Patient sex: M
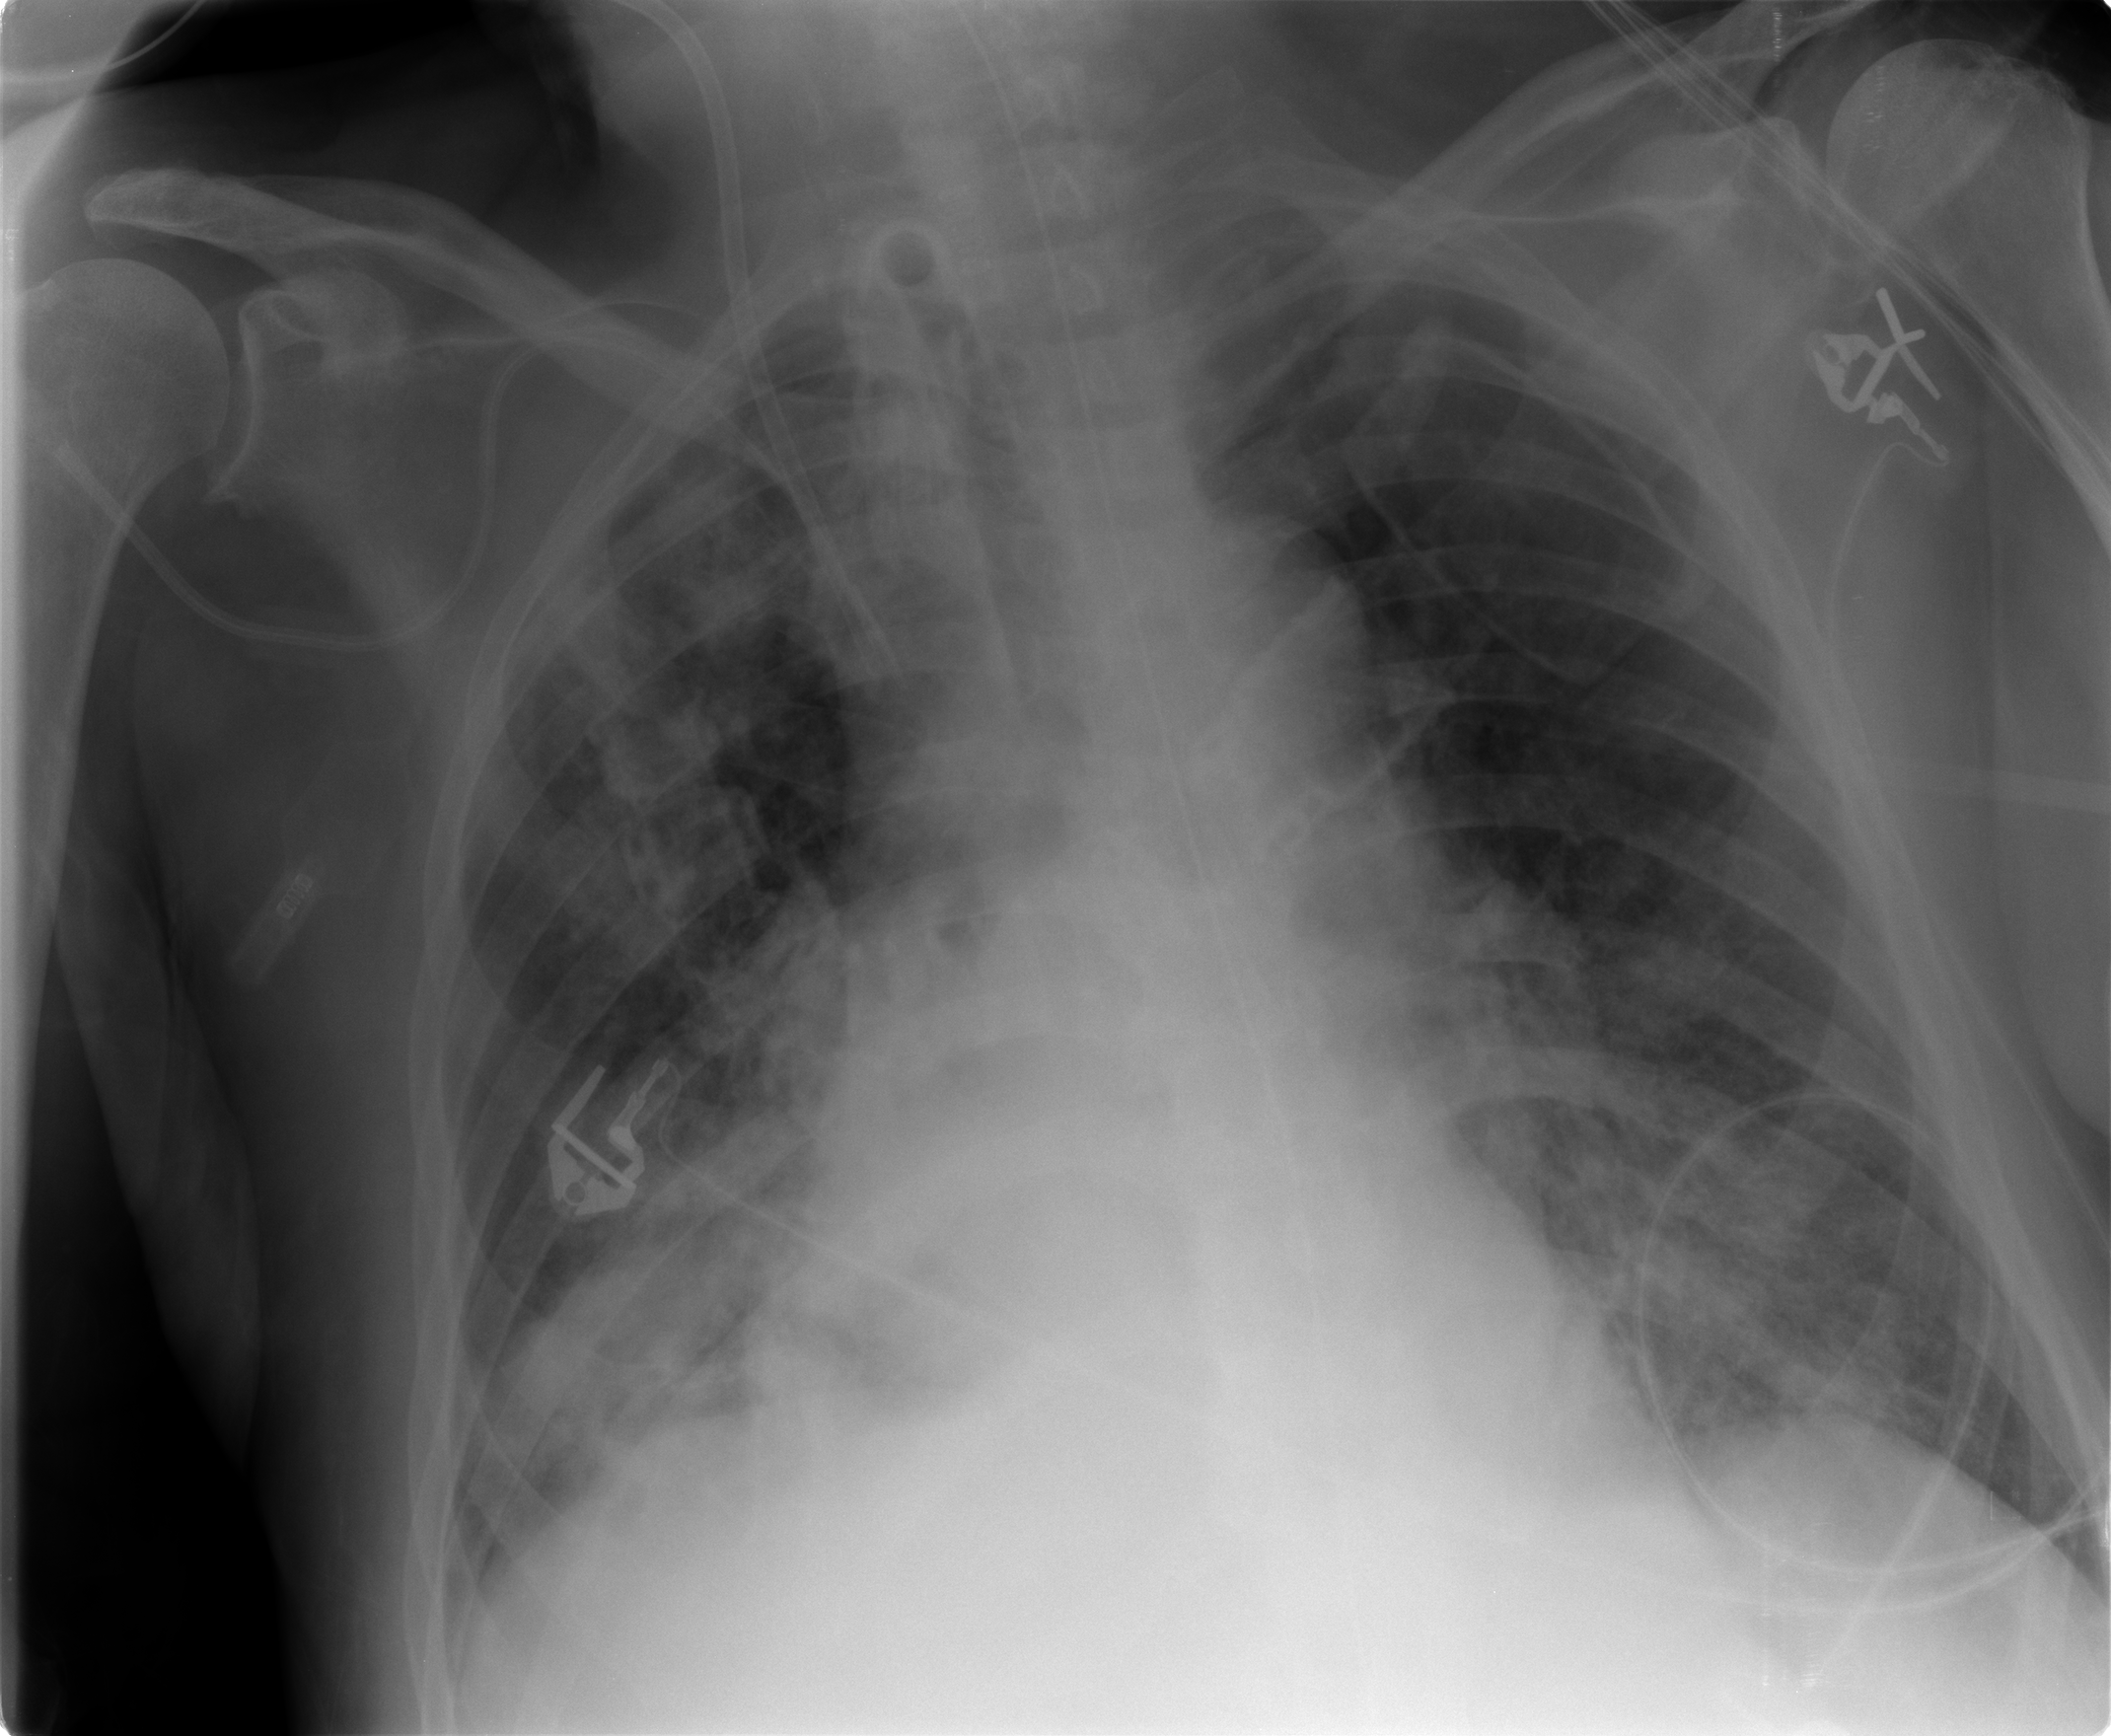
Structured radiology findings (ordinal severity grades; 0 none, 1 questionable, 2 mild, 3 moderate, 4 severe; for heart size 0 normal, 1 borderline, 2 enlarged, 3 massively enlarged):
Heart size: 0
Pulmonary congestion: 2
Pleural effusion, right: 1
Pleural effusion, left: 0
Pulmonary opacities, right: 3
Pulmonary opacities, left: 2
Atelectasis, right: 2
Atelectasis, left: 2